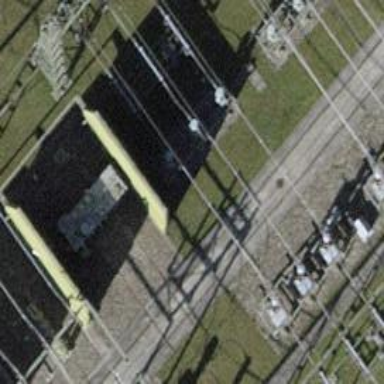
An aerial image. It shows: Bay where power lines run through.